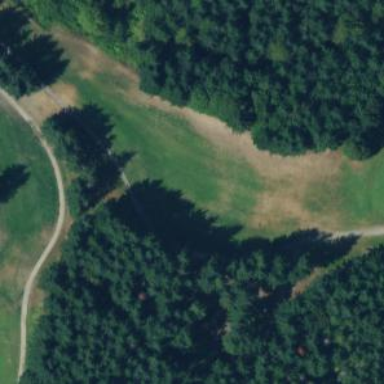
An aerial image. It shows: Golf hole.